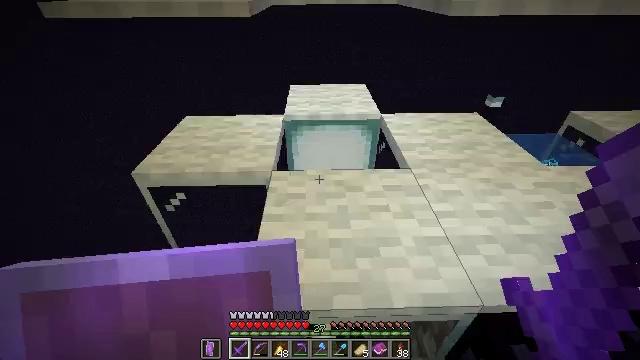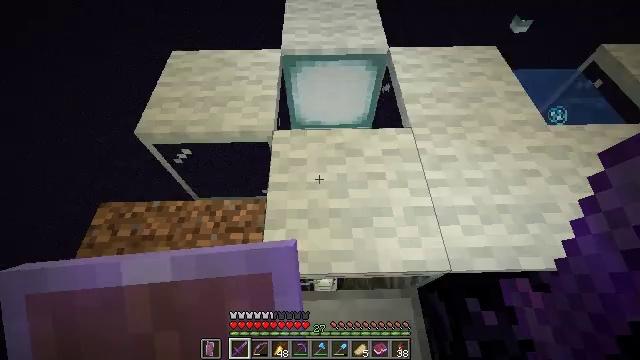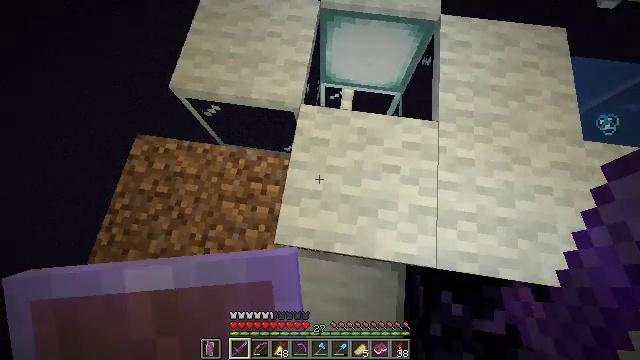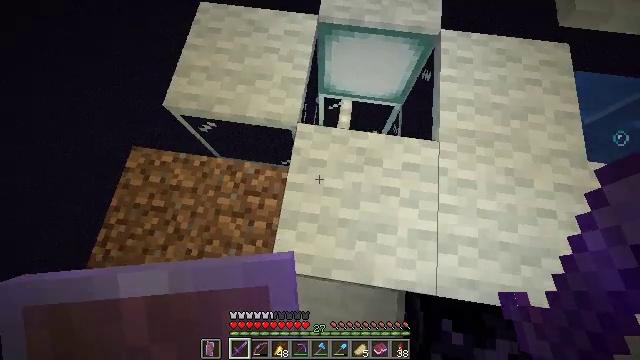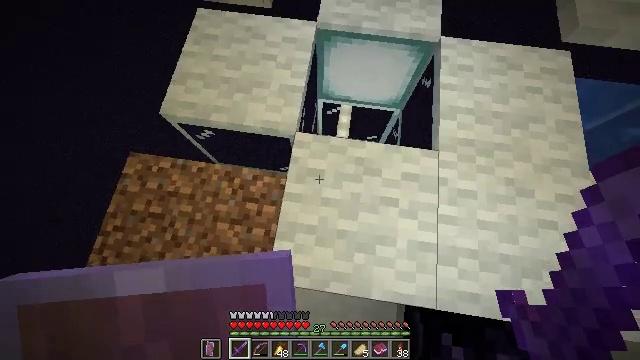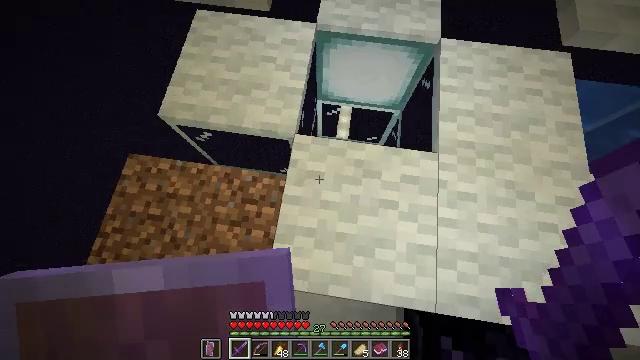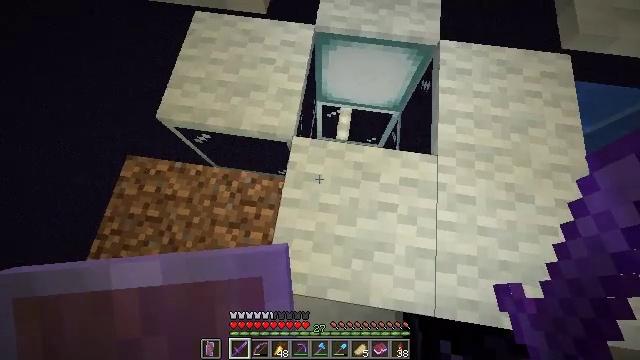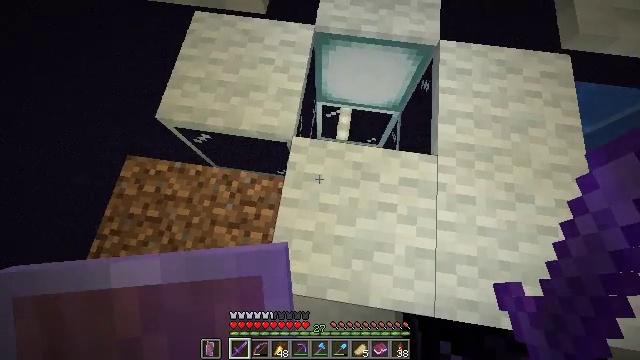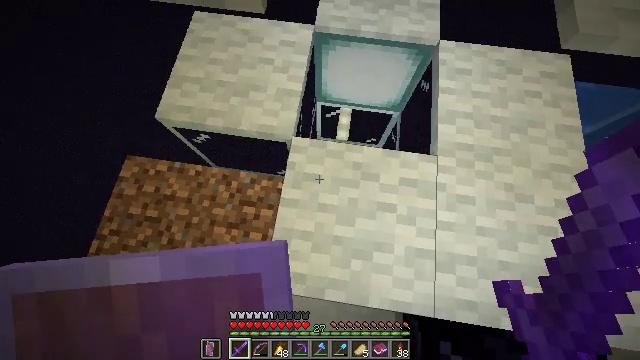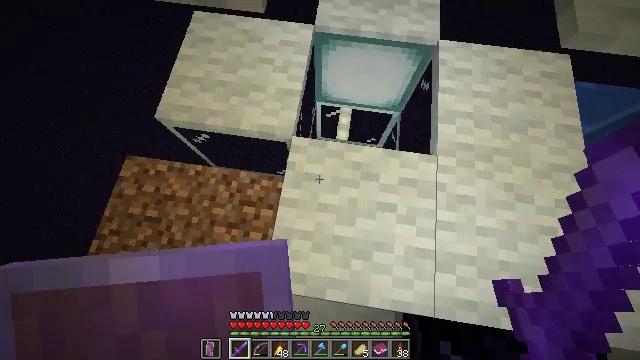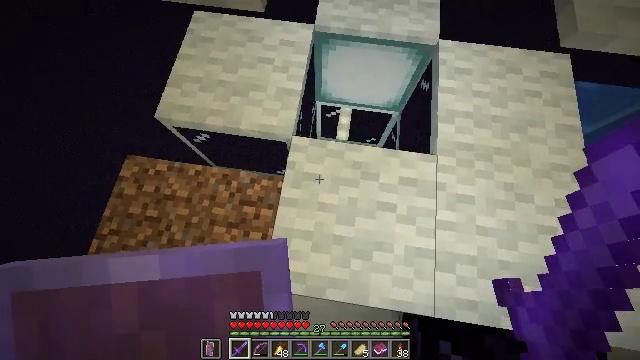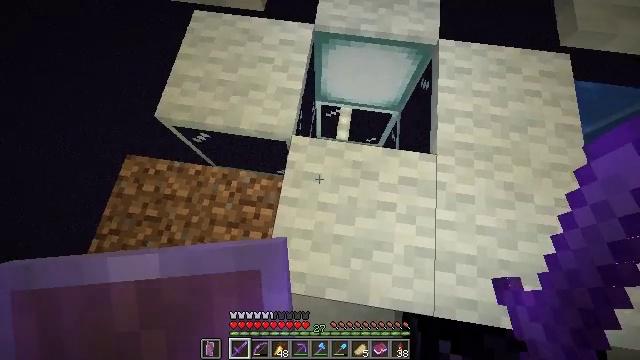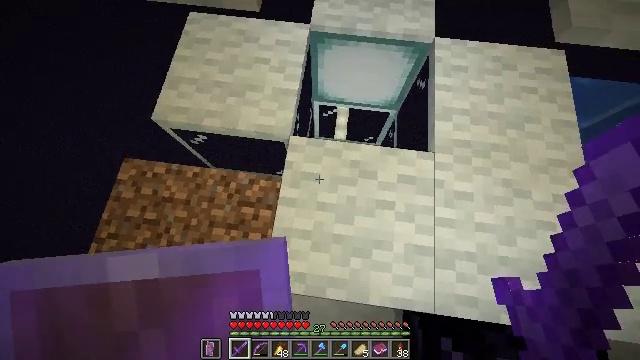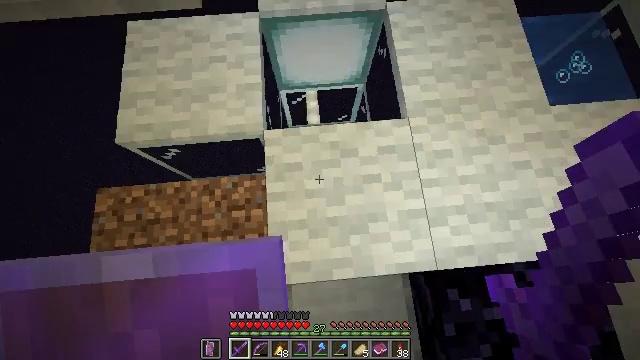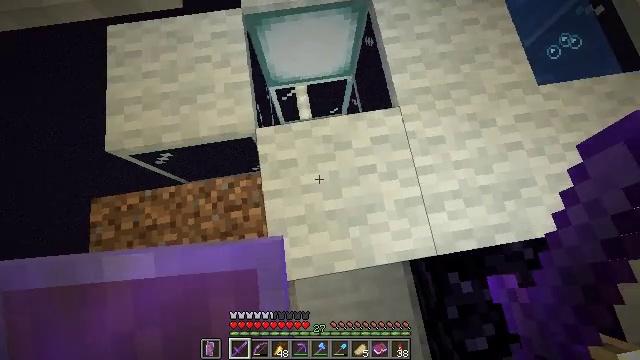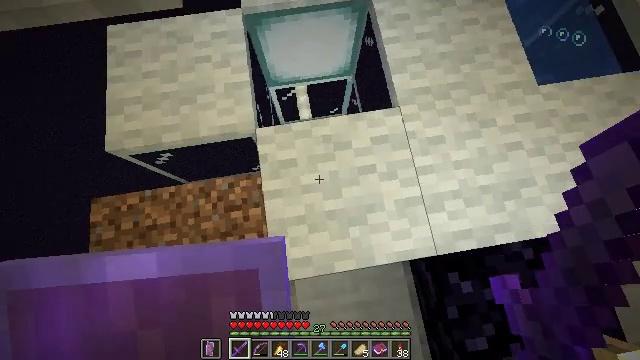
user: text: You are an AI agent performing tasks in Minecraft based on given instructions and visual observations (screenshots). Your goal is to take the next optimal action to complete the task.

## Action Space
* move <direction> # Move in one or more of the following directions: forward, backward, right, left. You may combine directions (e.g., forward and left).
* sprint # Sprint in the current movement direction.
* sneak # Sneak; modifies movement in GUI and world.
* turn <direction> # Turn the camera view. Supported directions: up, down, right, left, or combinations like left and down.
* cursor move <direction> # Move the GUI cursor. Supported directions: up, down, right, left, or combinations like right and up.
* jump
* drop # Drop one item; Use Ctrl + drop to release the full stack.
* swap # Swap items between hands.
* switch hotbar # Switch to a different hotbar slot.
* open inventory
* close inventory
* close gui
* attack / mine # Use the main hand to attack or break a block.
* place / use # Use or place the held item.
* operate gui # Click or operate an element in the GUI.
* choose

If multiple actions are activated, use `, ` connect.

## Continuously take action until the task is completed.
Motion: motion action
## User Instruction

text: Combat the enderman.
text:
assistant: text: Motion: move forward
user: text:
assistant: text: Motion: move forward, turn left and down
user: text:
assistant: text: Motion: no_op
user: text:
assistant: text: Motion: no_op
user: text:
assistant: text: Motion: no_op
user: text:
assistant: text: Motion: no_op
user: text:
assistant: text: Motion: no_op
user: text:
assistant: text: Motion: no_op
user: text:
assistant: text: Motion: no_op
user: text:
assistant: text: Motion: no_op
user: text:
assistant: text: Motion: no_op
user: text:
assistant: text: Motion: turn right
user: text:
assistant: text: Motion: turn right and down
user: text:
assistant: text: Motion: turn right and down
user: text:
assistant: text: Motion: no_op
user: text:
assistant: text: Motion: move forward, turn left
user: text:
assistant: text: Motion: move forward, turn left
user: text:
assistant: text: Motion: move forward, turn left
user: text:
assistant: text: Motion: move forward, turn left and down
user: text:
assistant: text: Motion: turn down
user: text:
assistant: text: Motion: no_op
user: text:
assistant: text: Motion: no_op
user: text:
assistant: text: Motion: no_op
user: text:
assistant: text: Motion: no_op
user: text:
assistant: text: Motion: no_op
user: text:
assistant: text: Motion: no_op
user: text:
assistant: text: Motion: no_op
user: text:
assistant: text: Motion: no_op
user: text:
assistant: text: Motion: move forward
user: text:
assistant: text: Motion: move forward